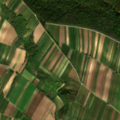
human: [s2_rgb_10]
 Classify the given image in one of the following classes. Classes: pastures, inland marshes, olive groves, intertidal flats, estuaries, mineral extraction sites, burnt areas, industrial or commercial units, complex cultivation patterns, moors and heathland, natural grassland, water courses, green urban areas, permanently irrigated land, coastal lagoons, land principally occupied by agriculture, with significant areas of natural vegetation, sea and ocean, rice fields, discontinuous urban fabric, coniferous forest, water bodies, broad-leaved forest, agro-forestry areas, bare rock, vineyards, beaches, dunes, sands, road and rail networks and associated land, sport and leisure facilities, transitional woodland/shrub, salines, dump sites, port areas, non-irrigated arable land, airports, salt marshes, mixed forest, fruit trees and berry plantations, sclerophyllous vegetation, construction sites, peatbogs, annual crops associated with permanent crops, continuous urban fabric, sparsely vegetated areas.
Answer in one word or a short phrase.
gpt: non-irrigated arable land, vineyards, land principally occupied by agriculture, with significant areas of natural vegetation, broad-leaved forest